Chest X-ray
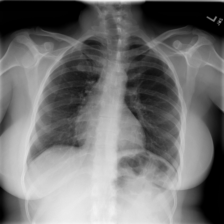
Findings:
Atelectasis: negative
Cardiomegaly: negative
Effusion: negative
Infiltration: negative
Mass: negative
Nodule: negative
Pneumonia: negative
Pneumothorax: negative
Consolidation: negative
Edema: negative
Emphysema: negative
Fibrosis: negative
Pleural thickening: negative
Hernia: negative